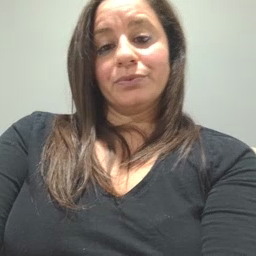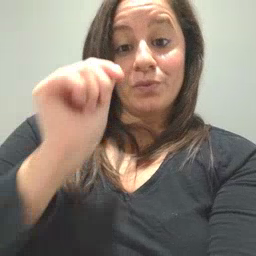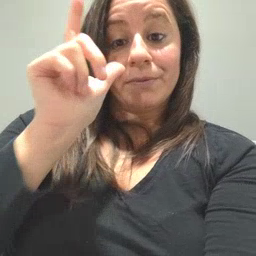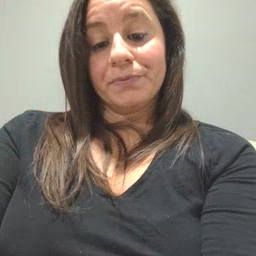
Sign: awake